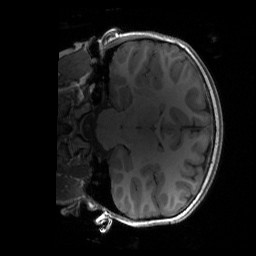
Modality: T1w
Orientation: coronal
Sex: female
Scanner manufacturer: siemens
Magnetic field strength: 3 T
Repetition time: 1.9 s
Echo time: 0.00243 s